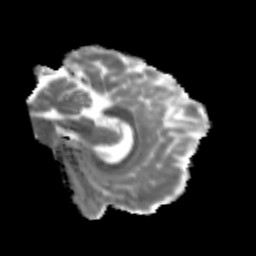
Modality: MD
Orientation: sagittal
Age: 20
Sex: female
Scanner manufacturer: siemens
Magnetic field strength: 3 T
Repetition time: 3.5 s
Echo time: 0.125 s